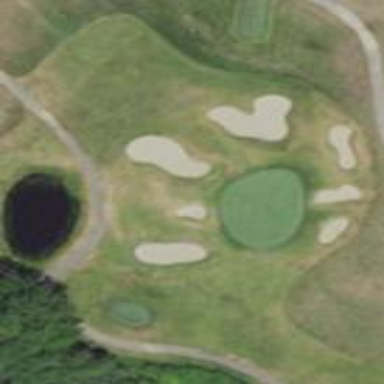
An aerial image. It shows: Area with grass used as rough in golf course.